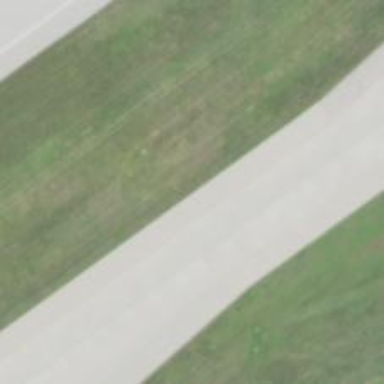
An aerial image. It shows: Image of taxiway at airport.